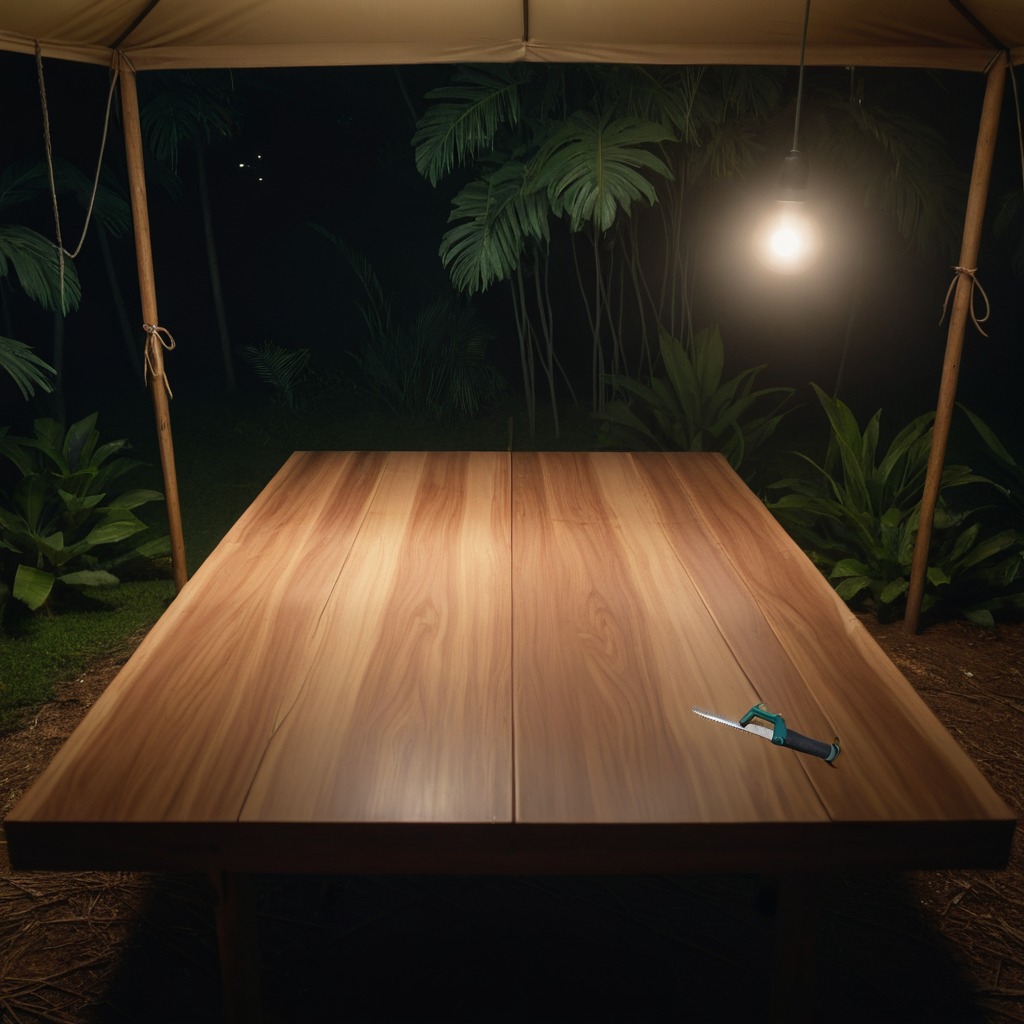
A handheld metal saw is lying on the wooden table inside a jungle field workshop tent at night.